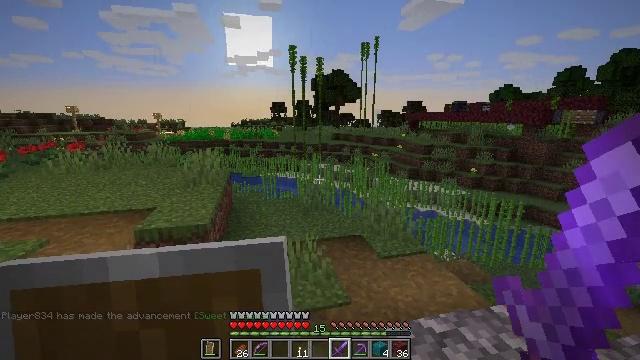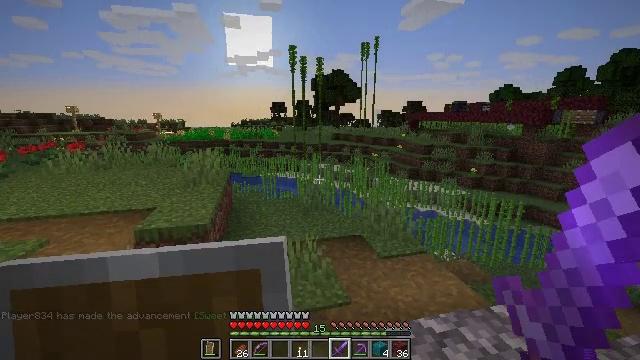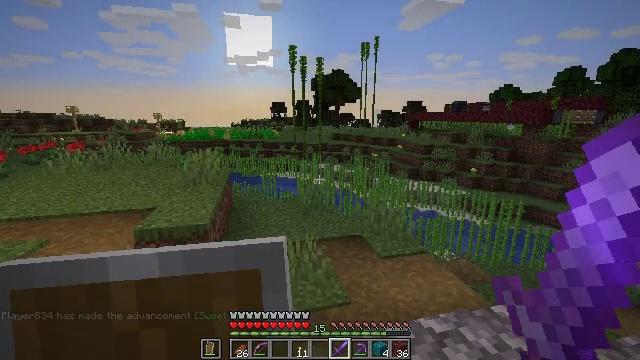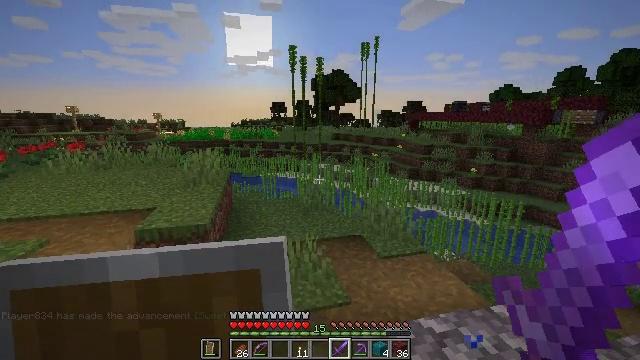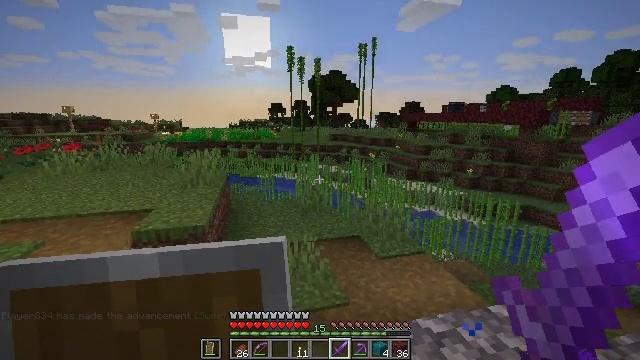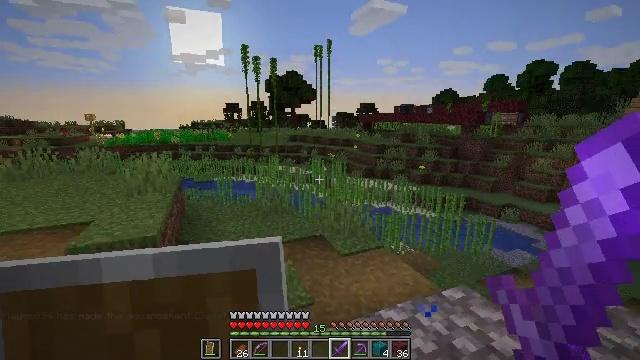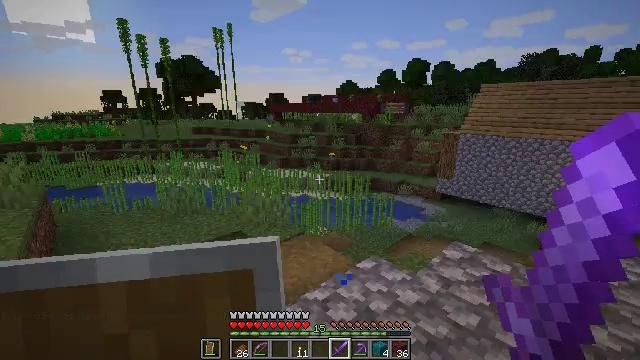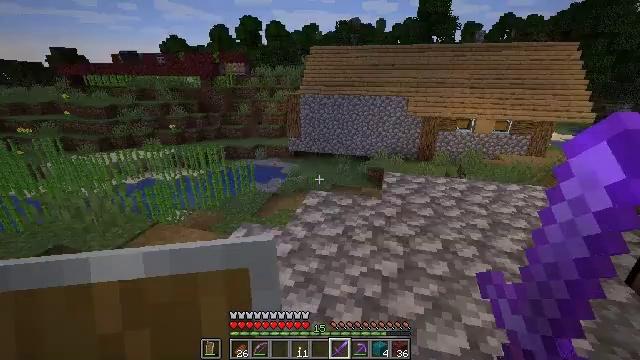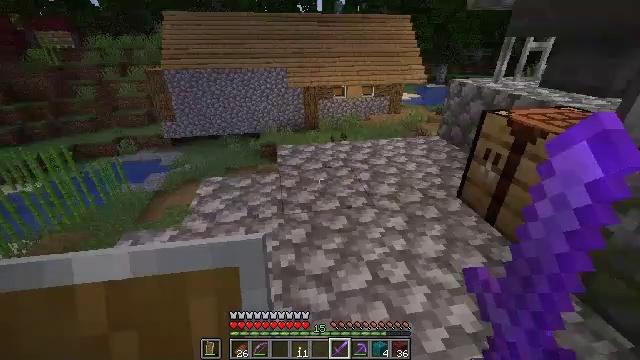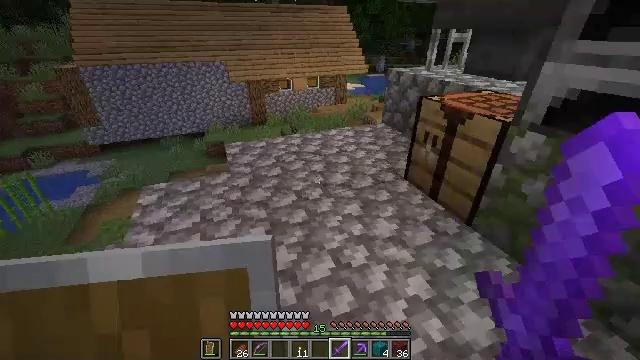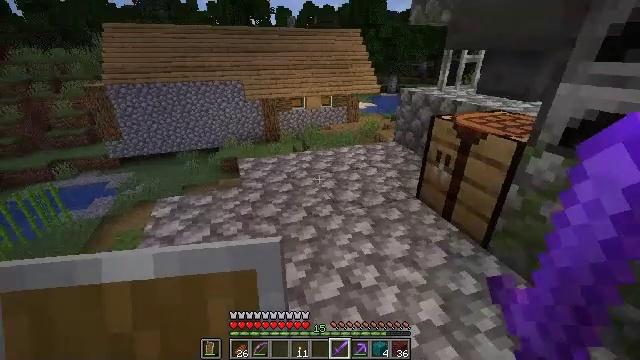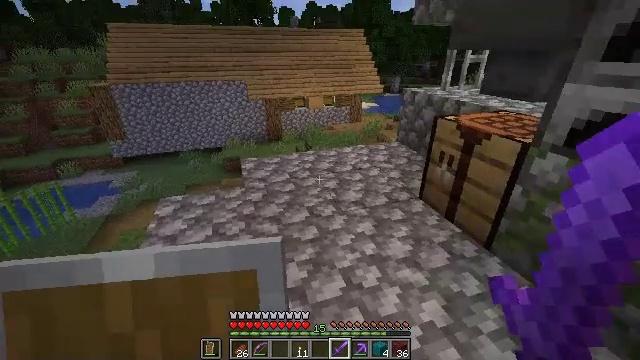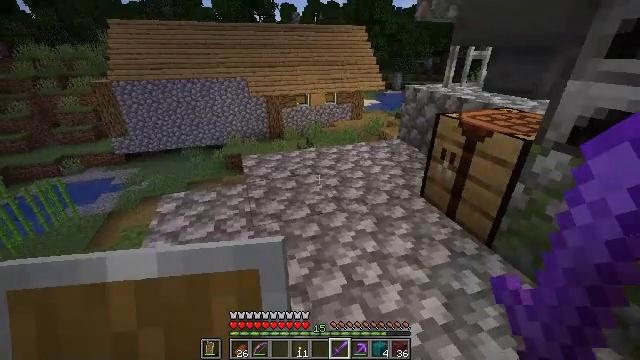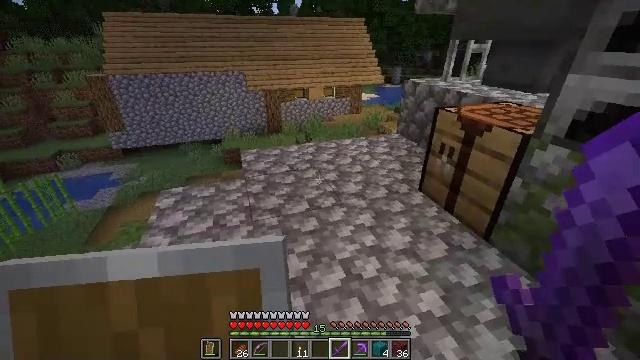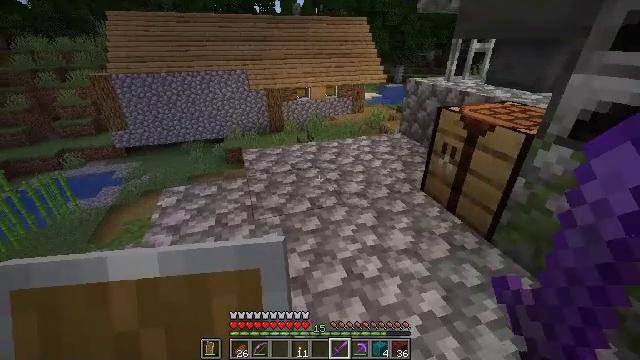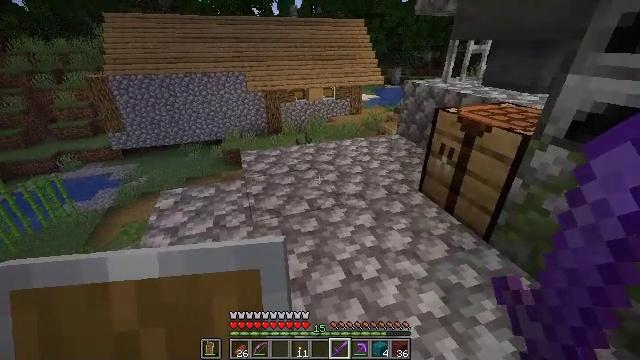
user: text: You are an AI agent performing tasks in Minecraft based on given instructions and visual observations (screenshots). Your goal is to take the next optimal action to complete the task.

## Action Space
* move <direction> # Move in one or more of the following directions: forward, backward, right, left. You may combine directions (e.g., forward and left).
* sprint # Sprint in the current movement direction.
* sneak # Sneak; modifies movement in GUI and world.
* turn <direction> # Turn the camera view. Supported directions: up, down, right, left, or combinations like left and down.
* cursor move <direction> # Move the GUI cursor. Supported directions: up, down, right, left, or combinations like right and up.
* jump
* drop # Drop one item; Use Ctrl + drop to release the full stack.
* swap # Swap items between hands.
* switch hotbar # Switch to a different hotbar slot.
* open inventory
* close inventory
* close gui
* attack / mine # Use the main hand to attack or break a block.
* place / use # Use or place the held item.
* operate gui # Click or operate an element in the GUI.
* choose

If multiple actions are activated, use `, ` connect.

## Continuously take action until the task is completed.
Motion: motion action
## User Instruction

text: Create an ender eye with blaze powder and ender pearl.
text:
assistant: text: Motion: no_op
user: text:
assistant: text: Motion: no_op
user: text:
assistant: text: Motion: no_op
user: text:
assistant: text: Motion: no_op
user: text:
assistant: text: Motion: turn right
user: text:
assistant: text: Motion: turn right and down
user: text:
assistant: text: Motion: turn right and down
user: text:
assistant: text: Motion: turn right and down
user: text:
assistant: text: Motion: turn right and down
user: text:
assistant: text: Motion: turn left and up
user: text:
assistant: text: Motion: no_op
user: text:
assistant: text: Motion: no_op
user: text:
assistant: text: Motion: turn down
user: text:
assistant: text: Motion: no_op
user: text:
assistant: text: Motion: no_op
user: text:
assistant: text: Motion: no_op
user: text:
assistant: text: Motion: no_op
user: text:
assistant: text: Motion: no_op
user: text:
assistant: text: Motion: no_op
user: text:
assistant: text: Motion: turn up
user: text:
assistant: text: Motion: turn up
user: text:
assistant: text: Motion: no_op
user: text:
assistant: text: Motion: no_op
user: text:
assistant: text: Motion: no_op
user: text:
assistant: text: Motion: no_op
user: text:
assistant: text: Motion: no_op
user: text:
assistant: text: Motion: no_op
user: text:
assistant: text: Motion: no_op
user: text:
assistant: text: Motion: no_op
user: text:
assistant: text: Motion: no_op